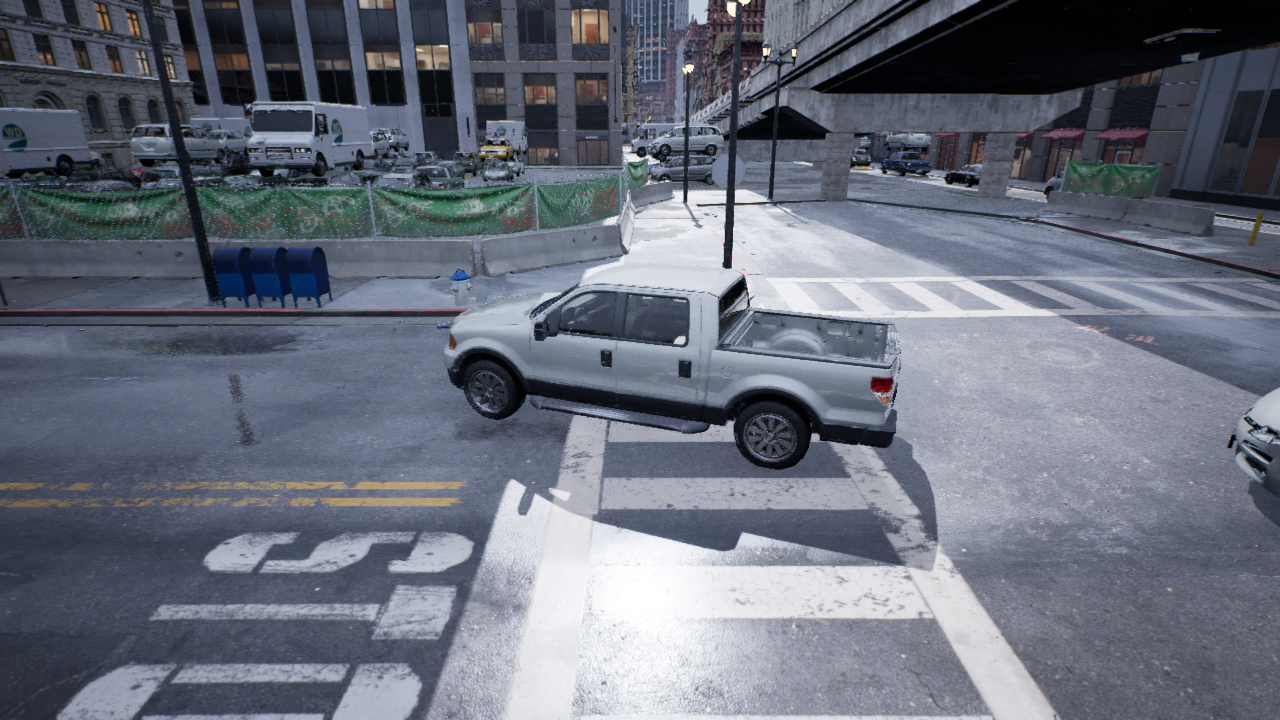
Venue: intersection
Lighting: overcast
Vehicle rig: pickup